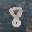
Label: 8